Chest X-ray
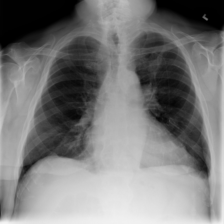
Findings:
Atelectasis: negative
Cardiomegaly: negative
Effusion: negative
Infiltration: negative
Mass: negative
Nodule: negative
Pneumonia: negative
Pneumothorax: negative
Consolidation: negative
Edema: negative
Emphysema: positive
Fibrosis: negative
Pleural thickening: negative
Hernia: negative